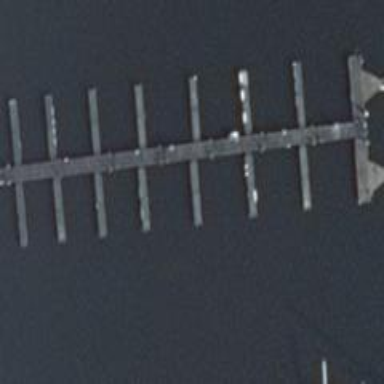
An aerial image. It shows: Man-made pier.